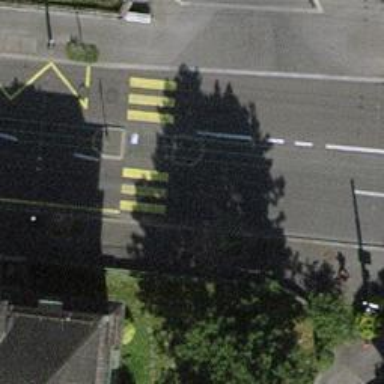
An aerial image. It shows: Uncontrolled crossing with pedestrian island.